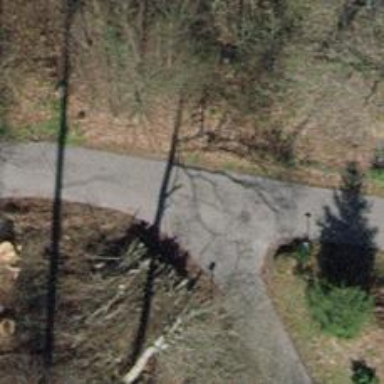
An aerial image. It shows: Asphalt footway.